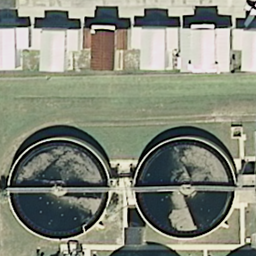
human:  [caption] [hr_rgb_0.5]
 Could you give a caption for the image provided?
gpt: Two are three storage tanks triangularly distributed in the lawn .

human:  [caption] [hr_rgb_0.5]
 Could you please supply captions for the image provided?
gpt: Two round storage tanks are in the lawn with some buildings beside .

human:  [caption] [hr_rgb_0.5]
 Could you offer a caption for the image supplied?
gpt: There are two storage tanks in the lawn with some buildings beside .

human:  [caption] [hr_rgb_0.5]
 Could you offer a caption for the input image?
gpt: Two storage tanks are triangularly distributed in the lawn .

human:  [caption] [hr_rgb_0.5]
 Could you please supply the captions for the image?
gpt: Two round storage tanks are in the lawn with some buildings beside .